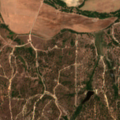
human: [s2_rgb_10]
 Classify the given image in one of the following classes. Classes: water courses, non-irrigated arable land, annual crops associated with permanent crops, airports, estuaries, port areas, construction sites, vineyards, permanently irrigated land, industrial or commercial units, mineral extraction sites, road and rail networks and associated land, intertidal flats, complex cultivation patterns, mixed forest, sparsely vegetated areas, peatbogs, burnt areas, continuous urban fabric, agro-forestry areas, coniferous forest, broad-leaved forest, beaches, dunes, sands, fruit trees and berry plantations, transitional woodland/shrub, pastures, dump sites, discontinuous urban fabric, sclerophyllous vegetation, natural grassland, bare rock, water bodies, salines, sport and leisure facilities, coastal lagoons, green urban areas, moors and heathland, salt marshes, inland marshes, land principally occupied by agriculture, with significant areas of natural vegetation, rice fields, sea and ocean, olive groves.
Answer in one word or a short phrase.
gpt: permanently irrigated land, broad-leaved forest